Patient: sex M, age 22
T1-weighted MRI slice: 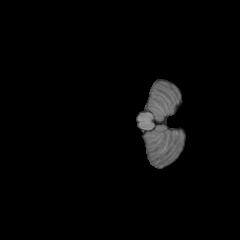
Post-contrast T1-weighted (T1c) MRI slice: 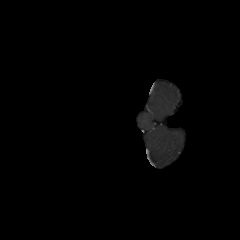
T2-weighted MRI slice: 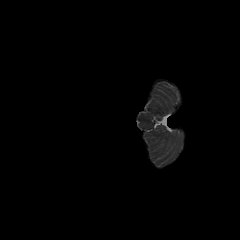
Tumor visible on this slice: no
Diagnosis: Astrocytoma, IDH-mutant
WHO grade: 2